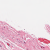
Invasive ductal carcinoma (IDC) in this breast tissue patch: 0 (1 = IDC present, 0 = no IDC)